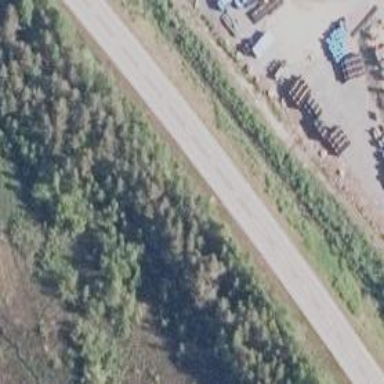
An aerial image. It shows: Asphalt trunk highway.